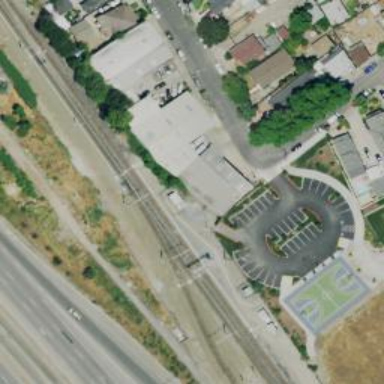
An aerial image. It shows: Railway spur junction.